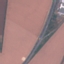
Label: Highway